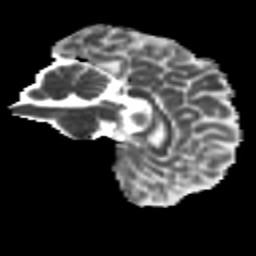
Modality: MD
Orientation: sagittal
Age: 25
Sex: male
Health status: healthy
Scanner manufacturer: siemens
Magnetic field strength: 3 T
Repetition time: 8.6 s
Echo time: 0.095 s